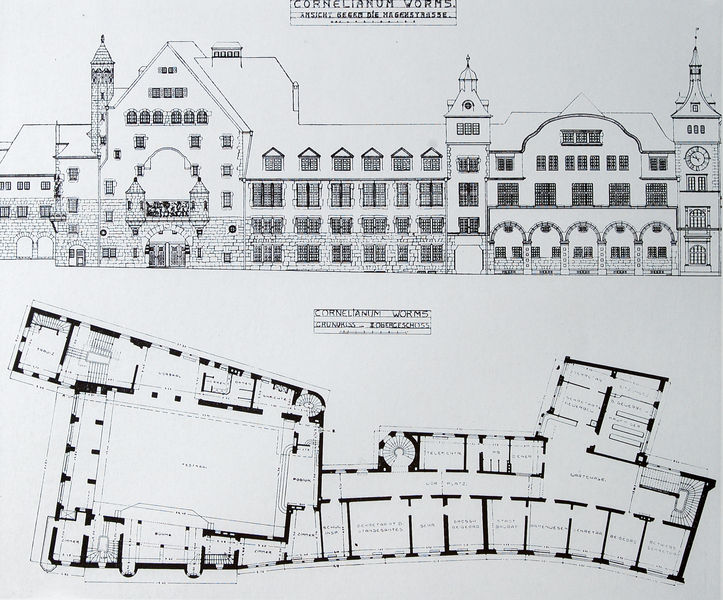
Titel: Grundriss und Aufriss zur Hagen-Straße des Cornelianums in Worms
Künstler: Theodor Fischer
Standort: München
Institution: Architektursammlung der TU
Schlagwörter: fenster, schwarz, skizze, straße, tür, weiss, zeichnung, zimmer, dach, gebäude, haus, schloss, architektur, barock, stein, gotik, kamin, turm, balkon, schrift, ansicht, fassade, fassaden, türen, dächer, giebel, mauer, grafik, graphik, linien, backstein, hof, türe, saal, rundbogen, treppe, treppen, uhr, stufen, tor, zinnen, bögen, name, wände, eingänge, erker, fugen, tusche, innenhof, fensterkreuz, türme, palast, linie, dachfenster, gauben, mauerwerk, schwarzweiss, text, beschriftung, flur, räume, rathaus, arkaden, rustika, villa, sandstein, gotisch, mauern, rundbögen, gärtner, historismus, etagen, gaube, gaupen, geschosse, plan, wendeltreppe, turmuhr, wohnungen, grundriss, aufriss, häuserzeile, treppenturm, innenräume, gemauert, stochwerke, lageplan, spitzdach, wendeltreppen, häuserfront, denkmäler, planung, pläne, uhrturm, altstadt, worms, mittelelter, klassen, denkmalschutz, mittelelterlich, rathaussaal, turmtreppe, zwerchhäuser, cornelianum, cornelianum worms